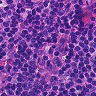
Metastatic tissue present: no